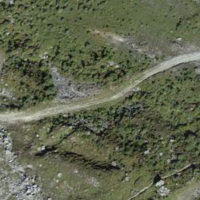
EUNIS habitat code: 31
Species observed at this site:
Marmota marmota